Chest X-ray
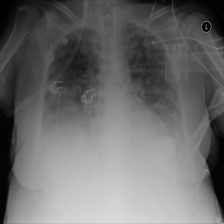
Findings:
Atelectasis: negative
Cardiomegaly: negative
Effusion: negative
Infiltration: positive
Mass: negative
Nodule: negative
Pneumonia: negative
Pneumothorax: negative
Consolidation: negative
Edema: negative
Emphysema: negative
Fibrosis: negative
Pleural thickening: negative
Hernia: negative